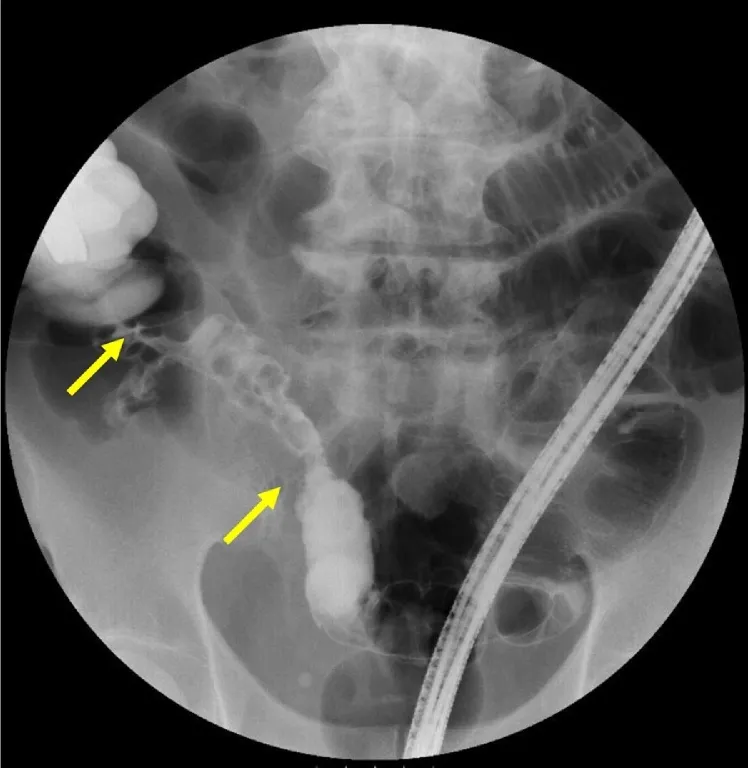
Fluoroscopic study of 5-cm narrowing at the small intestine.
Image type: radiology (x_ray)